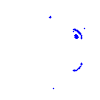
Particle: kaon